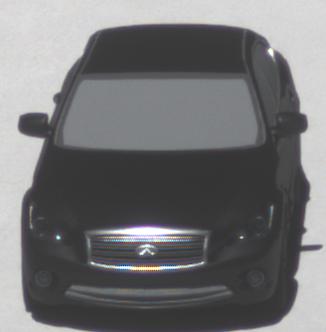
Make: Infiniti
Model: M 37
Detailed model: M (Y51)
Model produced from: 2010/10
Model produced until: 2013/11
Doors: 4
Color: black
Road condition: dry road
Daytime: midday
Contrast: high contrast